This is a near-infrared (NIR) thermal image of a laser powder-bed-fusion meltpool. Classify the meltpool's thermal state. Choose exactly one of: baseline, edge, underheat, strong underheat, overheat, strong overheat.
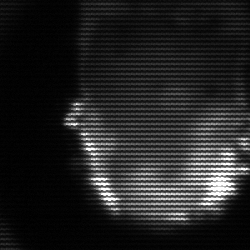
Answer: baseline